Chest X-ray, PA view. Patient: 42 years old, sex M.
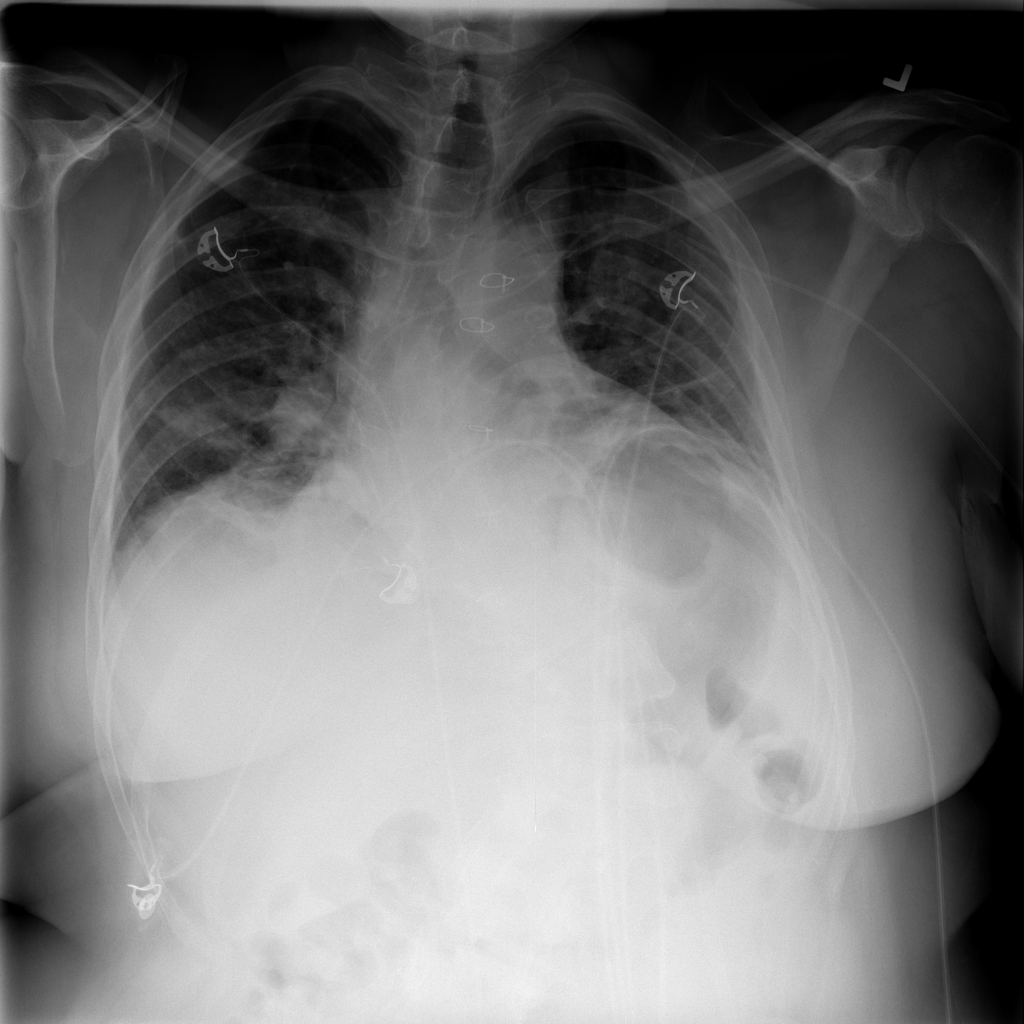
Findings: Atelectasis